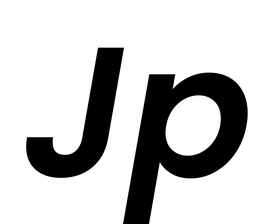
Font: Poppins-SemiBoldItalic